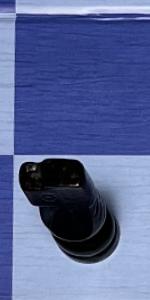
Label: Knight_Black